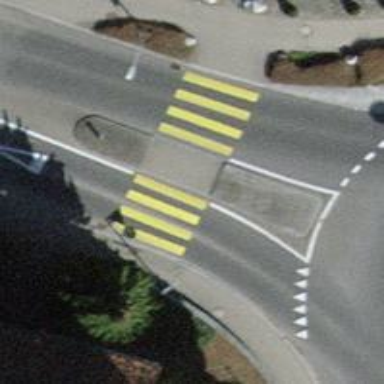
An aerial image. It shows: Secondary road with asphalt surface and designated cycle lane.